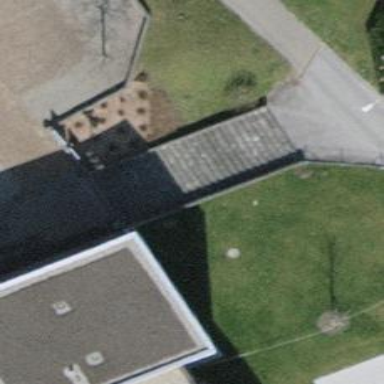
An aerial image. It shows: Steps with paved surface.